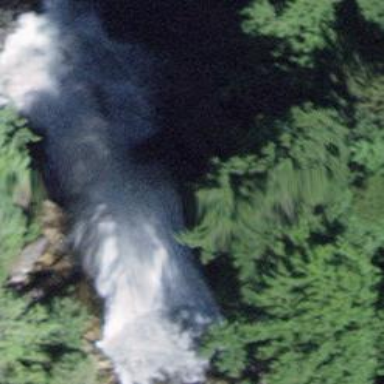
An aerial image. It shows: Beautiful waterfall.